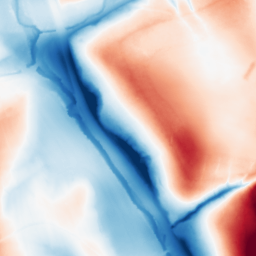
Category: classical
Decomposition family: gaussian_anisotropic
Decomposition parameters: sigma_x: 50
sigma_y: 2
Upsampling method: bilinear
Upsampling parameters: scale: 2
Upsampling scale: 2